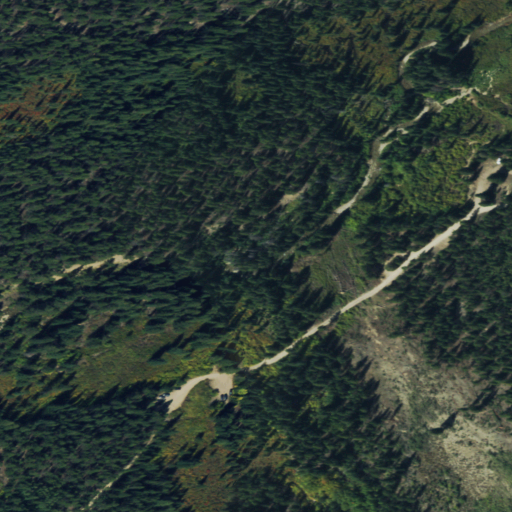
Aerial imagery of valley in Colorado named Lulu Gulch containing evergreen forest, woody wetlands, deciduous forest, and shrub